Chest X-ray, PA view. Patient: 46 years old, sex F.
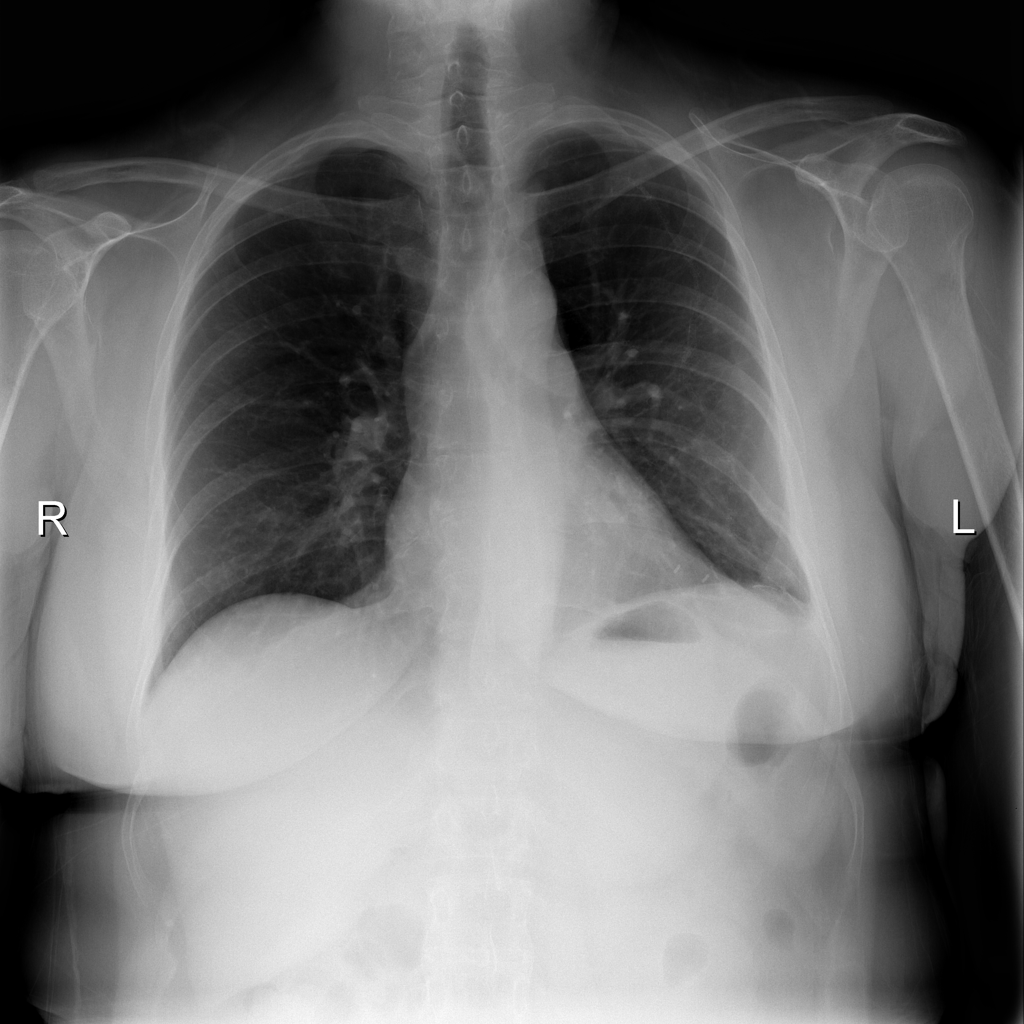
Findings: Atelectasis